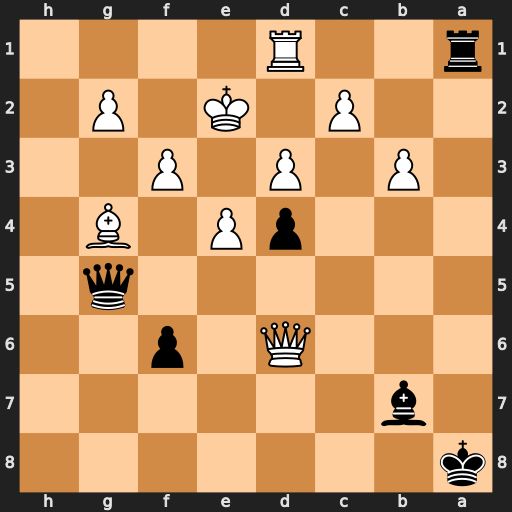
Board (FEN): k7/1b6/3Q1p2/6q1/3pP1B1/1P1P1P2/2P1K1P1/r2R4
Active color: b
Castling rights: -
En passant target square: -
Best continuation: Qe3+ Kf1 Rxd1#